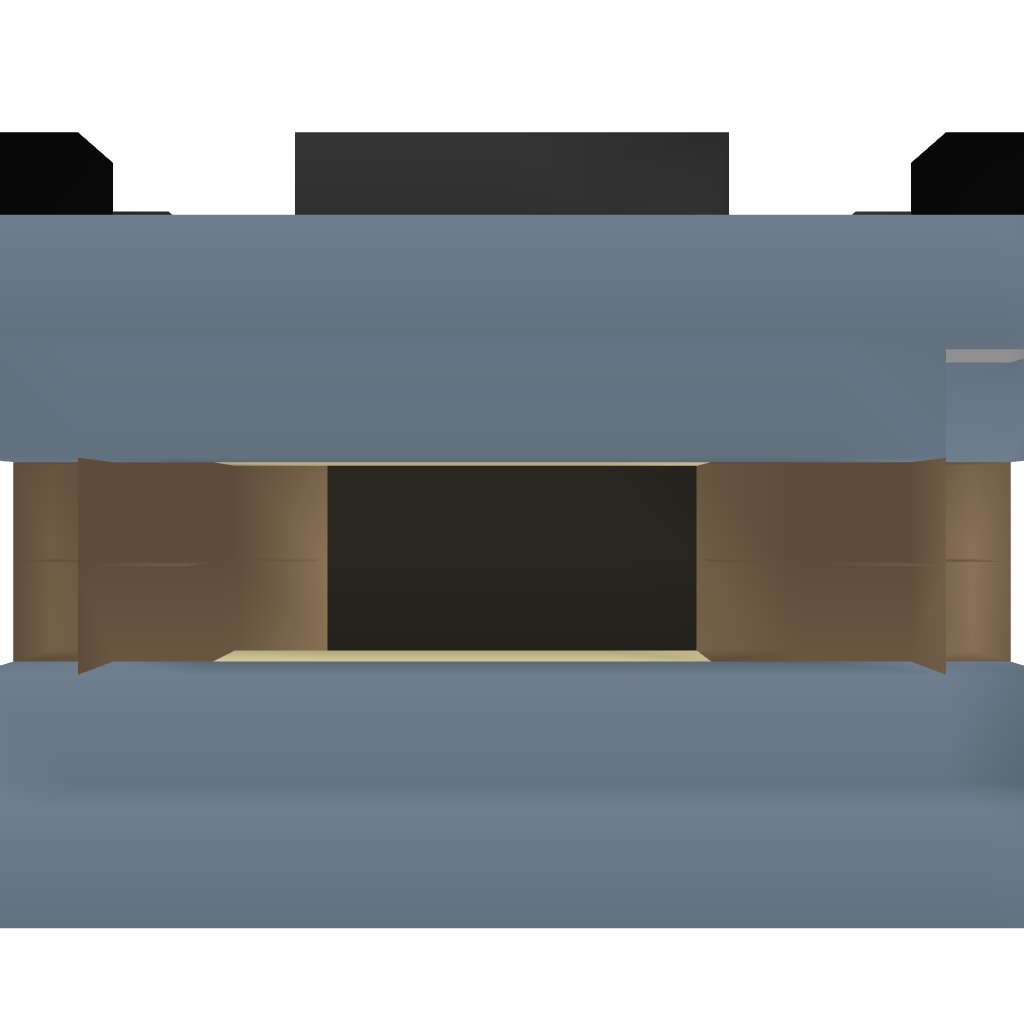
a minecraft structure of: Nature Shrine